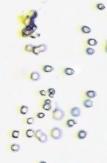
Label: Phaeocystis